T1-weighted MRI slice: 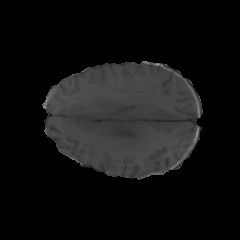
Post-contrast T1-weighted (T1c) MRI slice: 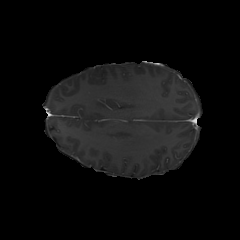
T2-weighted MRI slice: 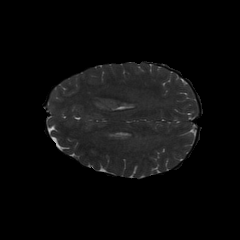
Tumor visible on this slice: yes